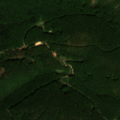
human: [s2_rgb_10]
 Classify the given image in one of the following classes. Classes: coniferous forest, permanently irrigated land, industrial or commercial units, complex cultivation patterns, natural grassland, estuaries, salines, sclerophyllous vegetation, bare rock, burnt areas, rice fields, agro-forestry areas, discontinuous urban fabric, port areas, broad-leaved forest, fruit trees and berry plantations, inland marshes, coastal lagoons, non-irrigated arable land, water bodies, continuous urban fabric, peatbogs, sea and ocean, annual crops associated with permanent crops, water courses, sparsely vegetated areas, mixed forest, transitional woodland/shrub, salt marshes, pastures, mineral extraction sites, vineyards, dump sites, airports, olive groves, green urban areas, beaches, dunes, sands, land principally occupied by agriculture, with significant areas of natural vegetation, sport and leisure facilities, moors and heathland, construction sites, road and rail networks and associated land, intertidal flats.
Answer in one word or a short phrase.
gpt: broad-leaved forest, coniferous forest